Question: I am using the wireframe in lattice package of R to plot a 3D data.
I think it is because there're too many data points so the plot looks a little messy.
Is there a way to make the connecting curves (between the yellow and red blocks) in the plot more of light color or thinner?

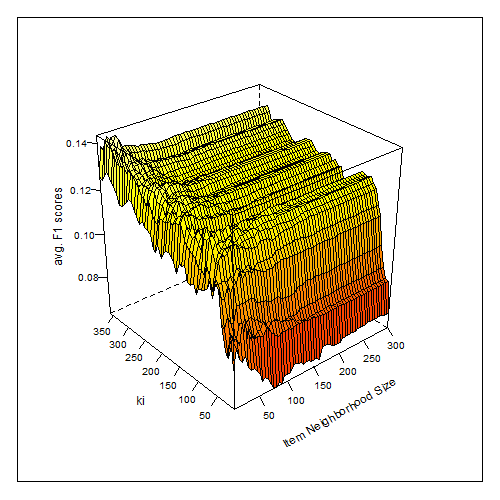
Answer: You can change the color of the lines, but I think the width is already minimal. Here is an example:
'''
wireframe(volcano, drape =T, col="grey",
aspect = c(61/87, 0.4),
light.source = c(10,0,10))
'''